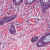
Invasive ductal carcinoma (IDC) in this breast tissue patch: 1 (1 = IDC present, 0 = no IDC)